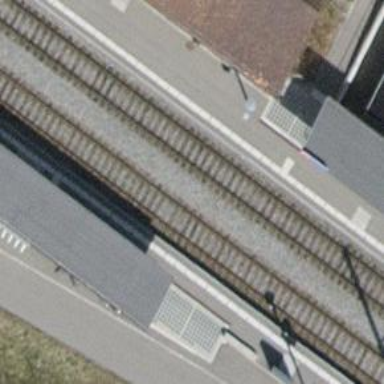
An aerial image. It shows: Stop position for public transport on the railway.